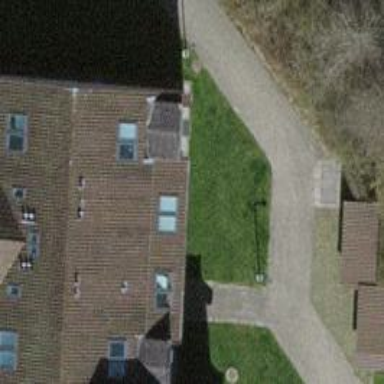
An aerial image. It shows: Residential building.